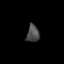
Tissue: prostate
Cell type: Fibroblasts
Senescence score: 0.7267
Nuclear area (px): 212
Mean DAPI intensity: 75.519